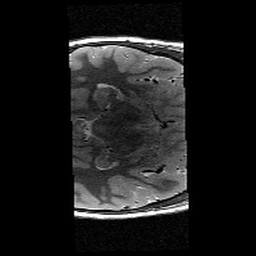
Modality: T2w
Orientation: axial
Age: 12
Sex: male
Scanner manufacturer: siemens
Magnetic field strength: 3 T
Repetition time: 9.23 s
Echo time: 0.067 s